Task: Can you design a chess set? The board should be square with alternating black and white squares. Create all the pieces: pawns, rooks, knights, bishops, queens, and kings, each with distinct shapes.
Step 4125:
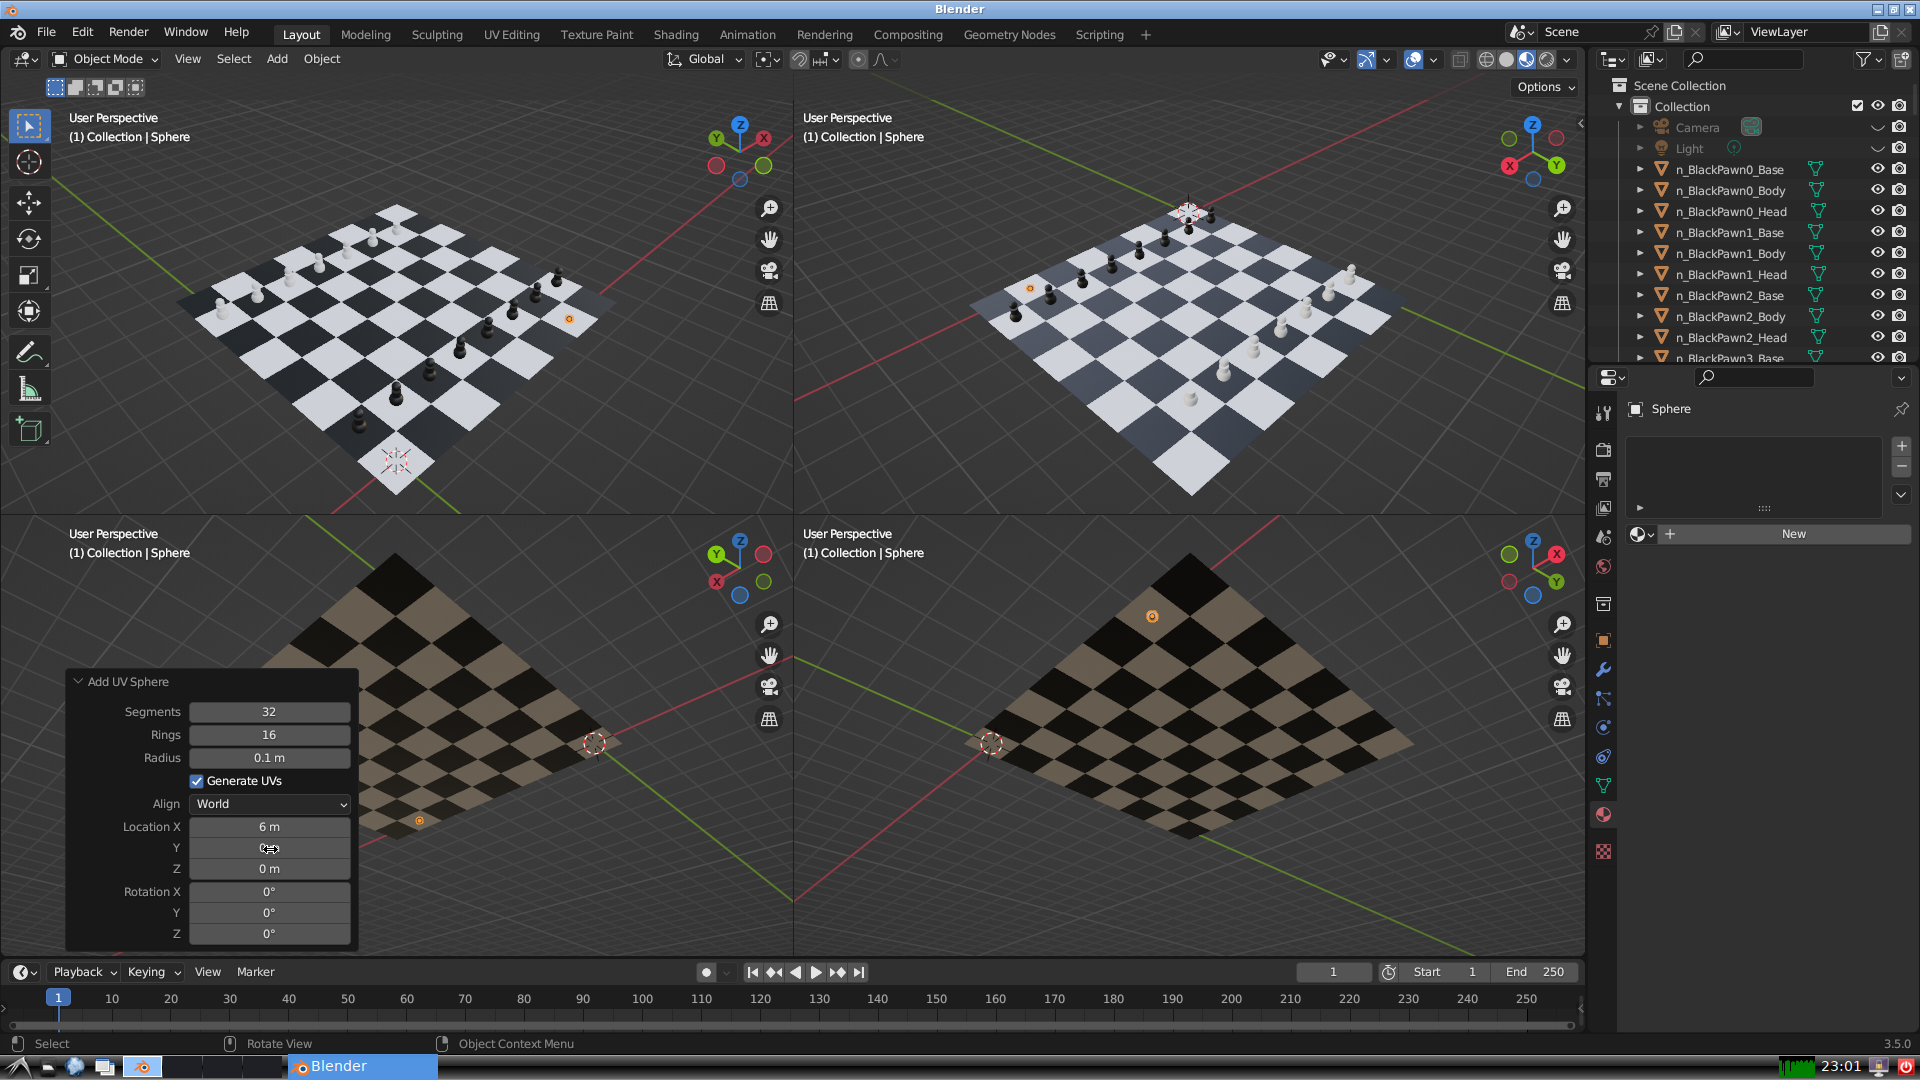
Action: click: no